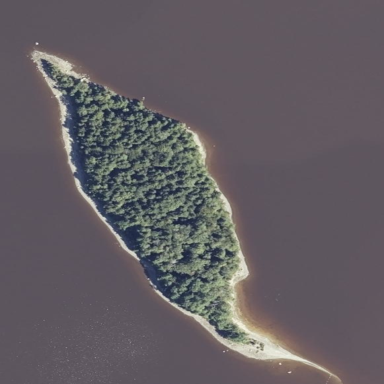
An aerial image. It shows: Islet.